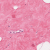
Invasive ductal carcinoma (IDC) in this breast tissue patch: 0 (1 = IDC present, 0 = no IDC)